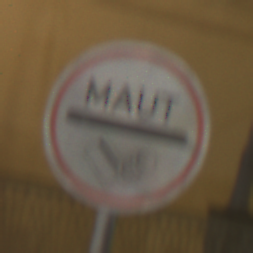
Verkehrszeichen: MautflichtigeStrecke
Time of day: Night
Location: Outdoor (Urban)
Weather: PartlyCloudy
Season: NotSpecified
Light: Artificial